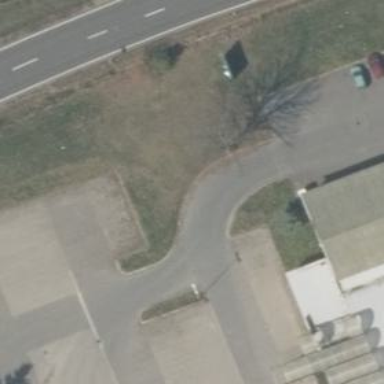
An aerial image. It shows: Concrete parking aisle on service road.